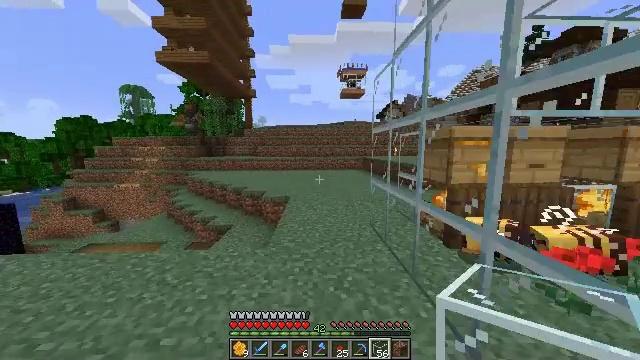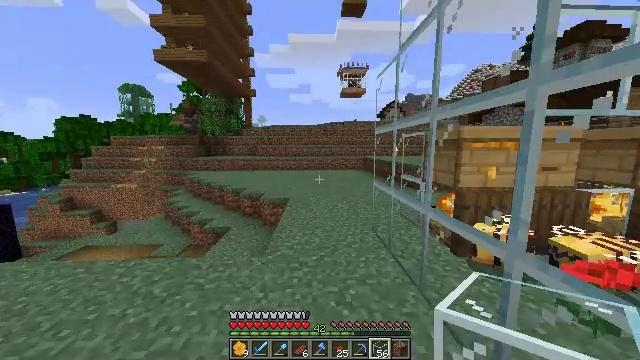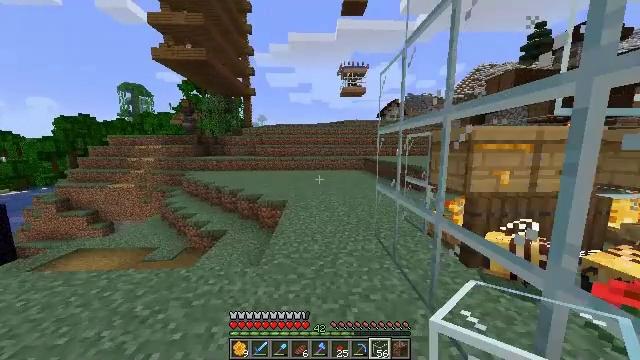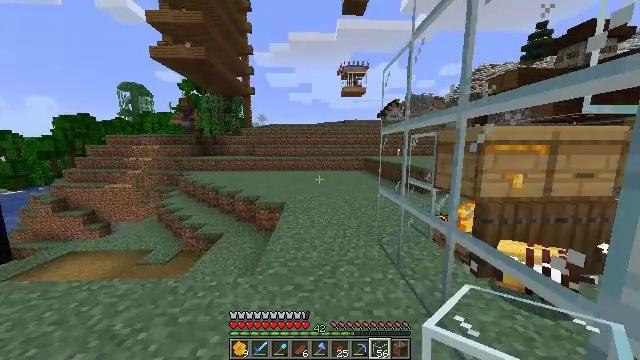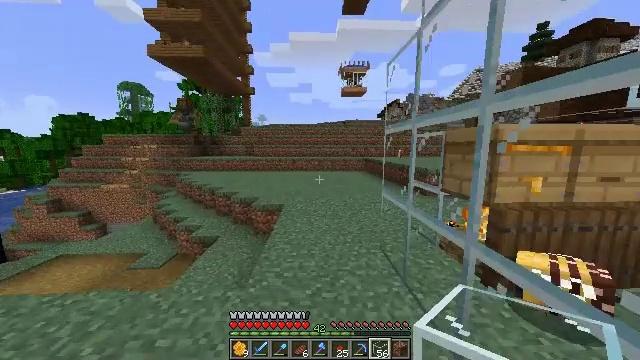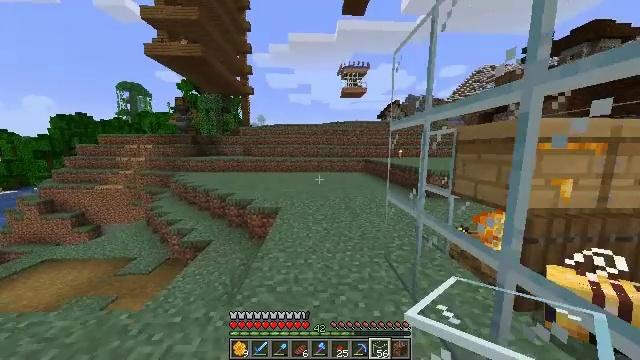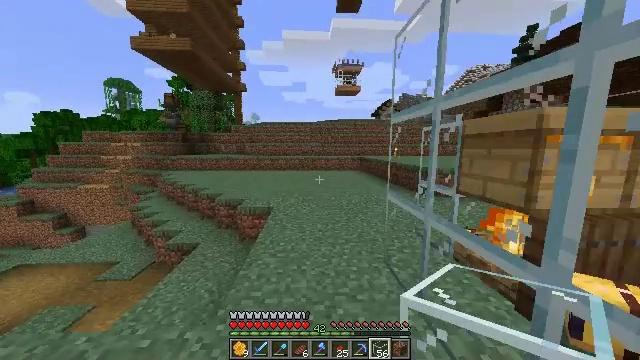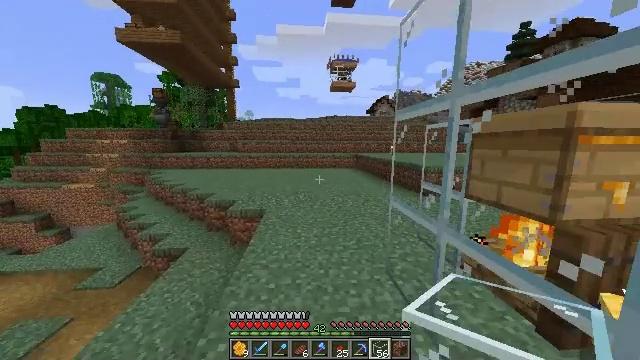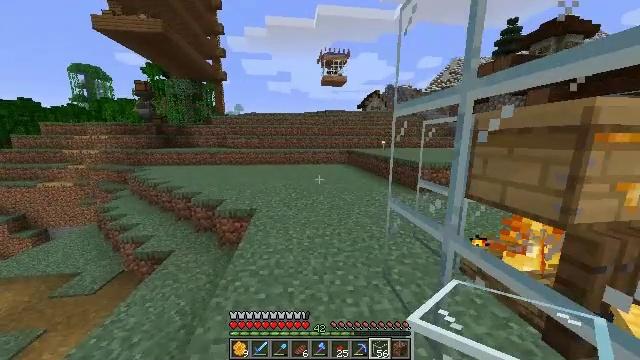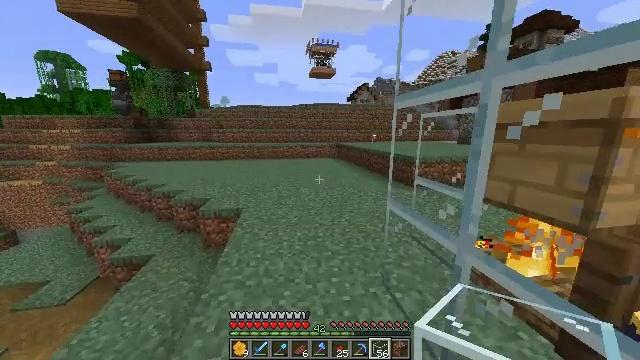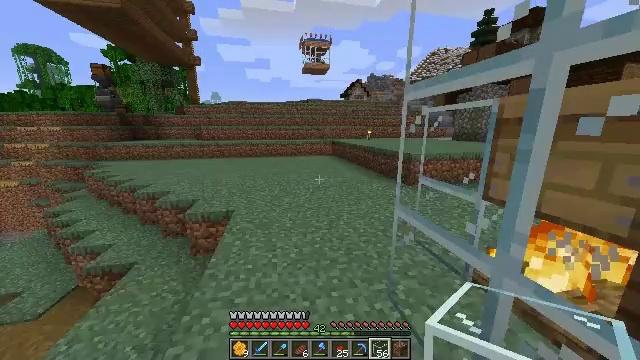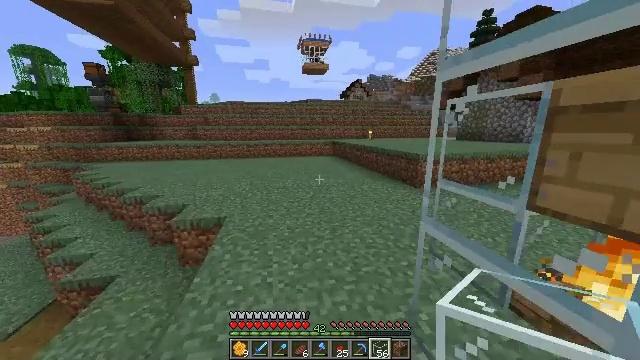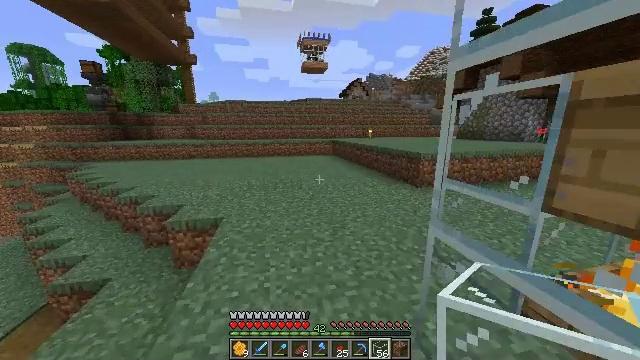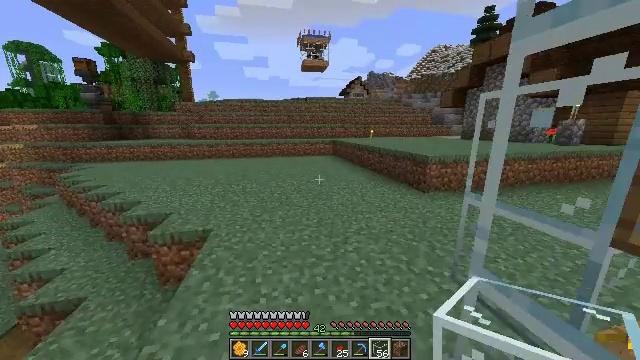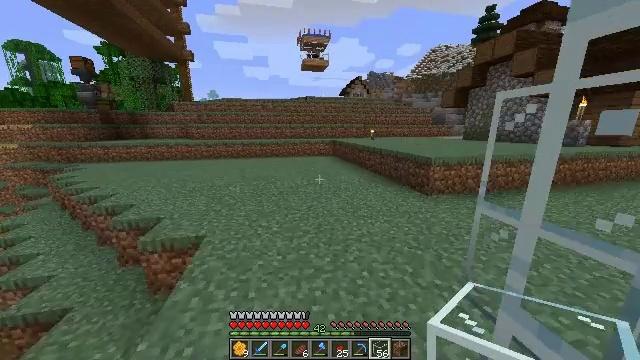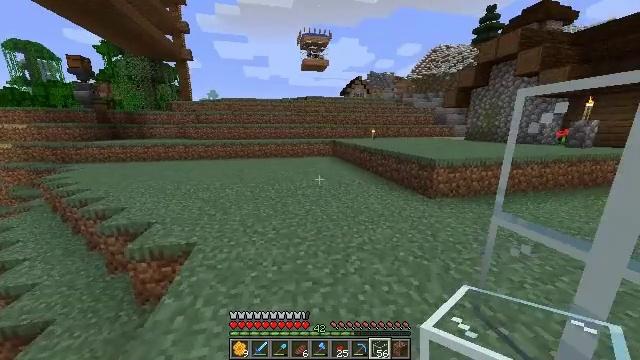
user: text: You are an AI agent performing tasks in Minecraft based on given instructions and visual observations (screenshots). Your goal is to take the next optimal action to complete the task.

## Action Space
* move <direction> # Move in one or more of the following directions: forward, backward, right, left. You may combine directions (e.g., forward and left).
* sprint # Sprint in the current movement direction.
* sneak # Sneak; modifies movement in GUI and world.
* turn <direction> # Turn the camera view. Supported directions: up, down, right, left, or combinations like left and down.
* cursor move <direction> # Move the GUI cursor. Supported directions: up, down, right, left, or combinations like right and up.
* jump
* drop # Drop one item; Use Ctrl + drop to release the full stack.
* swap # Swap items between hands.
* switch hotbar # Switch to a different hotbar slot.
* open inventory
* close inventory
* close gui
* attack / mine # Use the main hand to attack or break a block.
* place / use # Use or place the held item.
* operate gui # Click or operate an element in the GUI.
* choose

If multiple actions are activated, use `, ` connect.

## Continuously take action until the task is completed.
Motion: motion action
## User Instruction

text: Kill a bee.
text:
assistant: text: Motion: move forward, sprint
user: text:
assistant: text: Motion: move forward, sprint
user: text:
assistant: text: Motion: move forward
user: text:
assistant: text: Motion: move forward
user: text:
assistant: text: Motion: move forward, sprint
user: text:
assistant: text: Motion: move forward, sprint, turn right
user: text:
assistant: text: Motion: move forward, sprint, turn right
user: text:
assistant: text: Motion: move forward, sprint, turn right and down
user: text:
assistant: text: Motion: move forward, sprint, turn right and down
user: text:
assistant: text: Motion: move forward, turn right
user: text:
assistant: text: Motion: move forward
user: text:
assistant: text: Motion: move forward
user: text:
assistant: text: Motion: move forward, sprint
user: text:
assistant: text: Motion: move forward, sprint
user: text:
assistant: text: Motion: move forward, sprint
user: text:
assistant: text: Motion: move forward, sprint
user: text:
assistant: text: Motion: move forward
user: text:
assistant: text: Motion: move forward
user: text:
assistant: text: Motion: move forward
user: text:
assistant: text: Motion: move forward
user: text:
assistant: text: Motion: move forward
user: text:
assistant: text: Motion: move forward
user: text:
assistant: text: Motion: move forward
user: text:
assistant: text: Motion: move forward
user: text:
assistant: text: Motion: move forward
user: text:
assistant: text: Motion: move forward
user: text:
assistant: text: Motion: move forward
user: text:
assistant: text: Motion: move forward
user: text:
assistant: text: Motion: move forward
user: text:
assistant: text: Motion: move forward